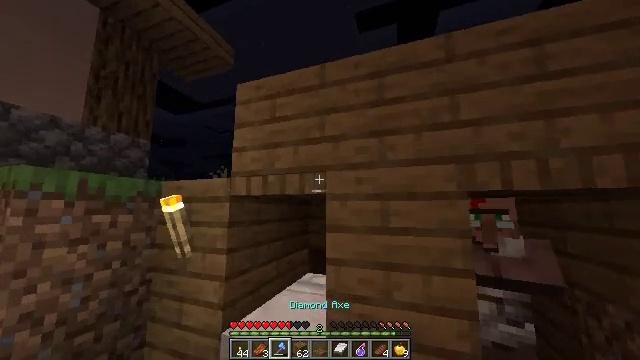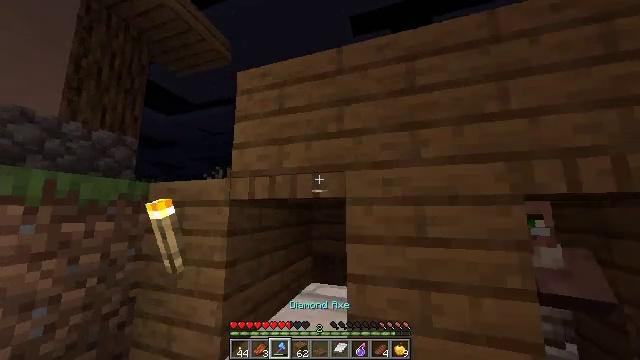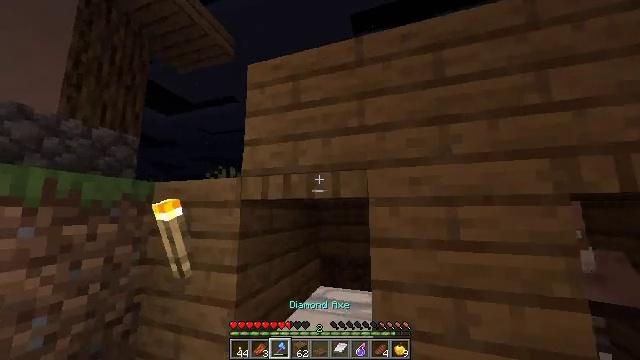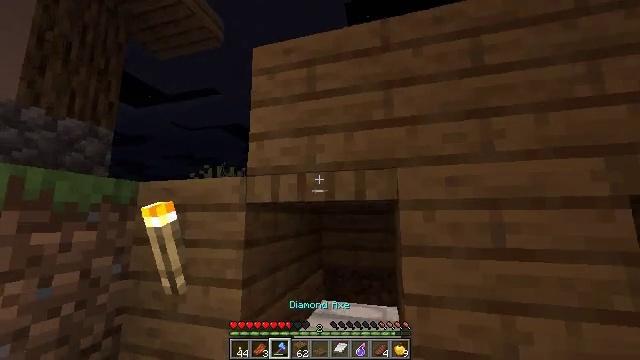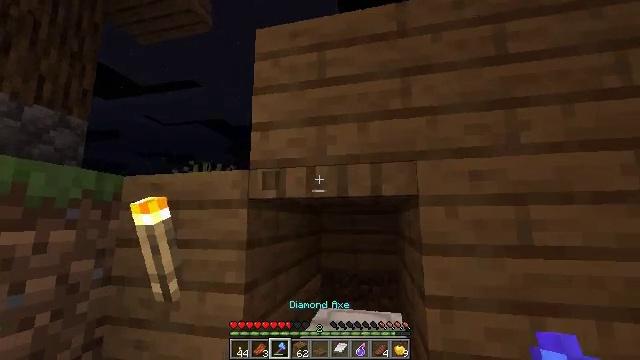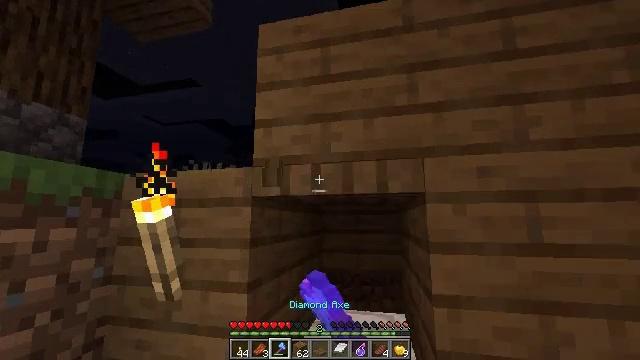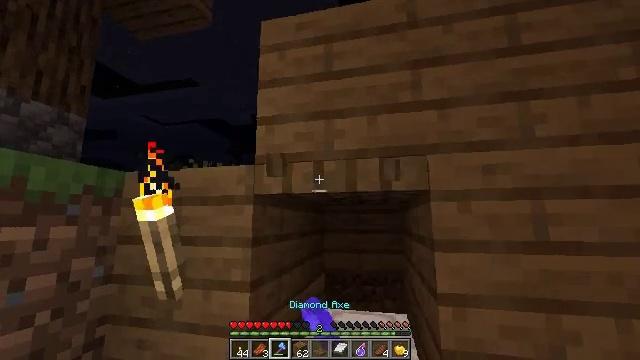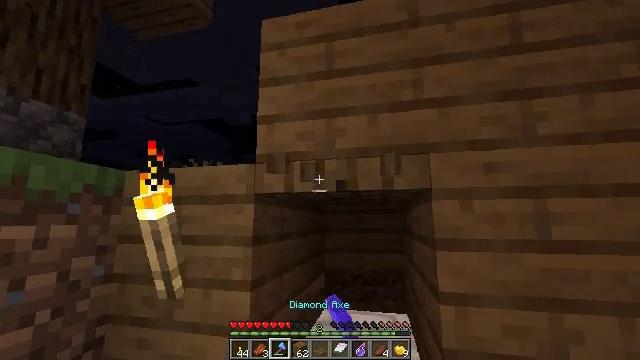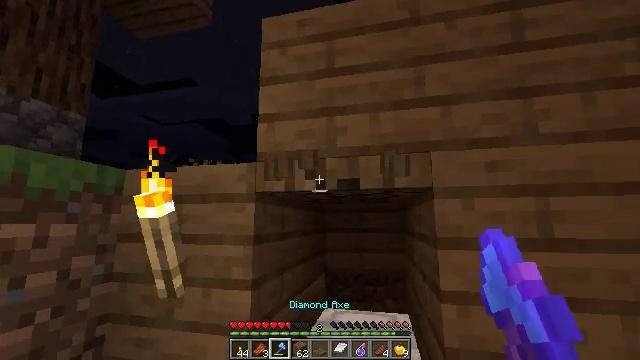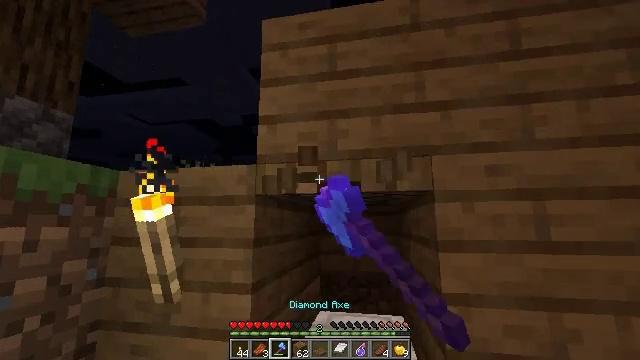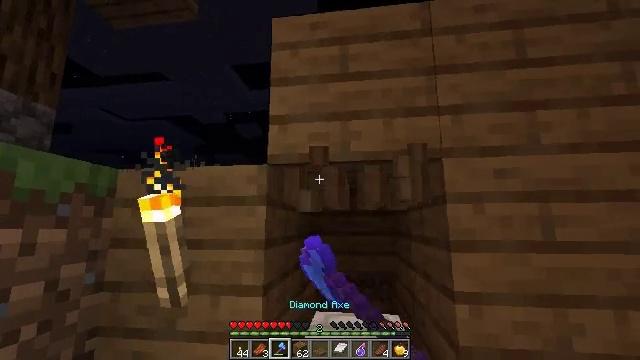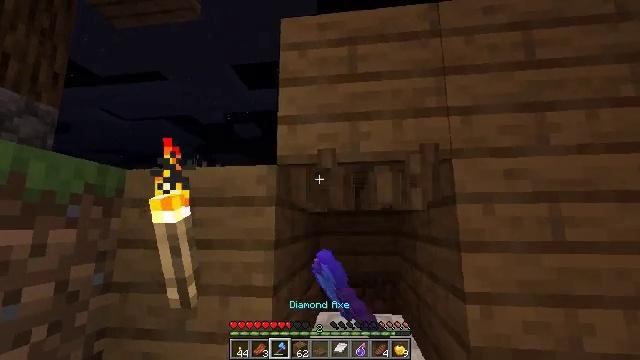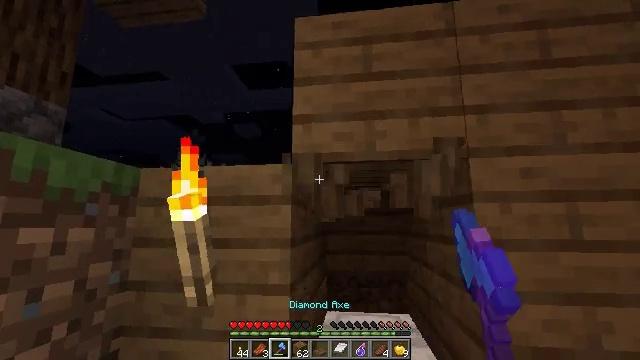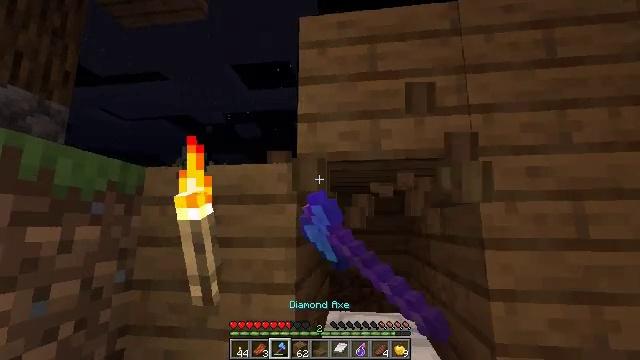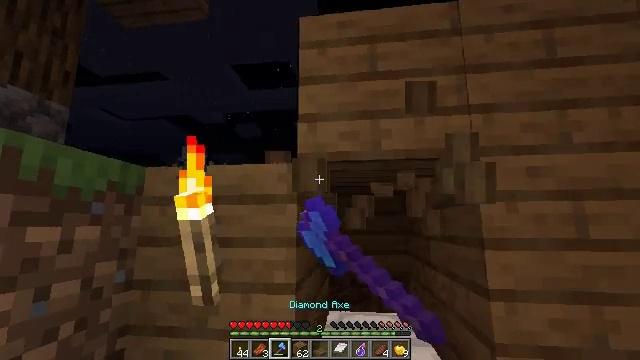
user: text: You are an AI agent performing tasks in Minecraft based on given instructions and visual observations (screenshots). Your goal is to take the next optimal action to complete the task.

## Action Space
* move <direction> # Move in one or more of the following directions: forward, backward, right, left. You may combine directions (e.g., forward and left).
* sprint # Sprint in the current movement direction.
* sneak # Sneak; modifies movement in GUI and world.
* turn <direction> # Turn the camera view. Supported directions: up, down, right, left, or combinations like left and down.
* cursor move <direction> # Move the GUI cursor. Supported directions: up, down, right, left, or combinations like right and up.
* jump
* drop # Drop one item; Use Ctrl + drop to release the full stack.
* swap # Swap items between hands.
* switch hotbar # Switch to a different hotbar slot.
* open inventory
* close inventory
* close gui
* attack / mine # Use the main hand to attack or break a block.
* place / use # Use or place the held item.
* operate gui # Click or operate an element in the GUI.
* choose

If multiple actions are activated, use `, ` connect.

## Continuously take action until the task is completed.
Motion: motion action
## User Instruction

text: Destroy the spruce trapdoor to collect it.
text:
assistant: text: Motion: move left, turn right
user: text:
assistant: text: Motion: move left
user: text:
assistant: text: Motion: turn right
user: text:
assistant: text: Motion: turn right, attack / mine
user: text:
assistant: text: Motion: attack / mine
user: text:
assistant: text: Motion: attack / mine
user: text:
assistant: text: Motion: attack / mine
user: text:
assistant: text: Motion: attack / mine
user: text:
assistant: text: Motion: move left, turn right, attack / mine
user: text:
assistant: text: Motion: move left, turn right, attack / mine
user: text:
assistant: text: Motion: attack / mine
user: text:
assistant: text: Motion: attack / mine
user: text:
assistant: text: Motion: attack / mine
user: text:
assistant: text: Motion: attack / mine
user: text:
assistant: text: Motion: attack / mine